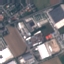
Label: Industrial